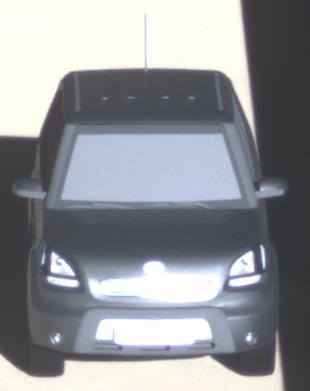
Make: KIA
Model: Soul 1.6
Detailed model: Soul (AM)
Model produced from: 2009/02
Model produced until: 2009/11
Doors: 5
Color: gray
Road condition: dry road
Daytime: morning or afternoon
Contrast: high contrast